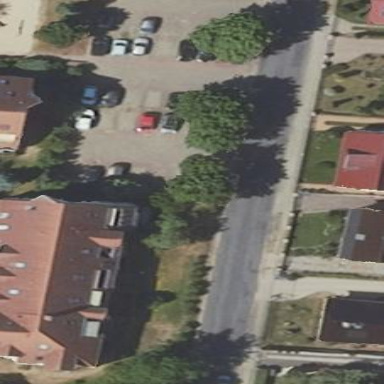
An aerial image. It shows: Parking area with surface.